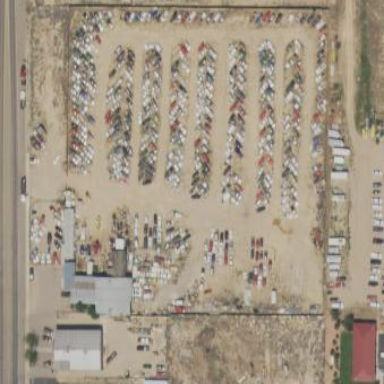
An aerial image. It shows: Scrap yard located in industrial area.